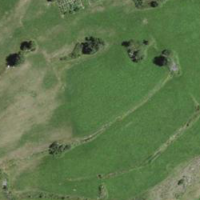
EUNIS habitat code: 26
Species observed at this site:
Equisetum hyemale